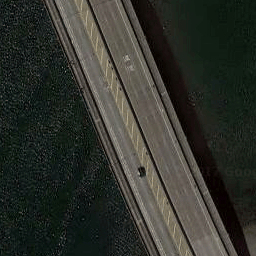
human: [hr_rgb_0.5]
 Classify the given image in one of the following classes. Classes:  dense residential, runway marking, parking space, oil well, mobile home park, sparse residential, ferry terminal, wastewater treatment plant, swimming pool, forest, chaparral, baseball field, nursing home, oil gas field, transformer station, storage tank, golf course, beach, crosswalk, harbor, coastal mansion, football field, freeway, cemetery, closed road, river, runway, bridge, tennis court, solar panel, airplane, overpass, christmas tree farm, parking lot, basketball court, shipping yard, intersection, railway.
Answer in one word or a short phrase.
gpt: bridge